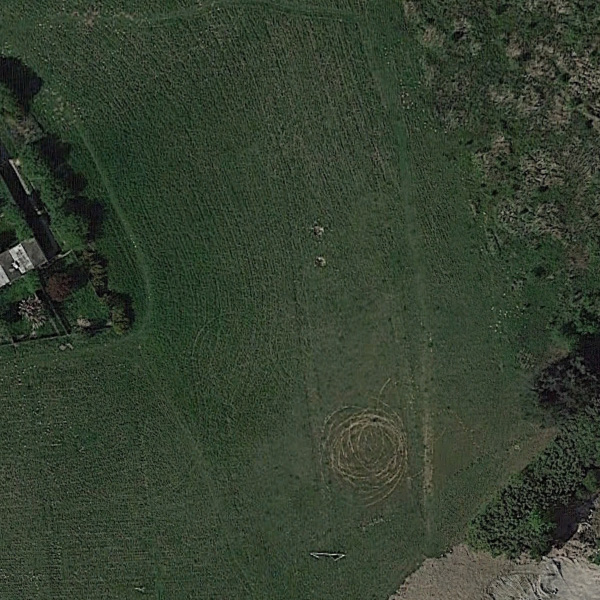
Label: Meadow